Question: I am trying to edit an existing build definition. I get the following error whenever I click on Process.
> Team Foundation Error : The following path contains more than allowed 259 characters. Specify a shorter path.

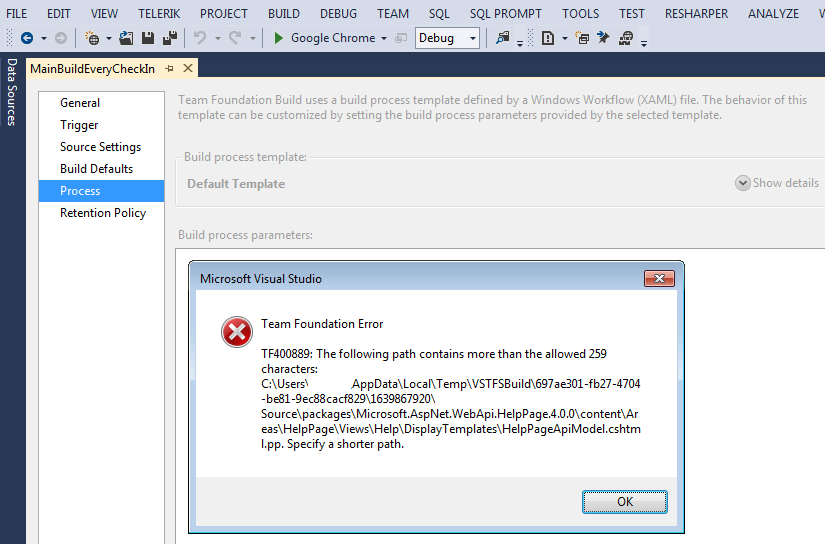
Answer: AFAIK you are <URL>, or conversely, encourage developers to use a local working directory path which is always at least as long as the build server's working directory.